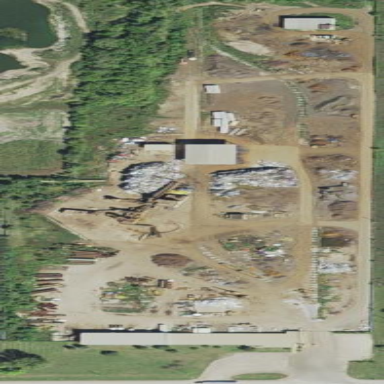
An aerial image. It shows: Scrap yard situated in industrial area.